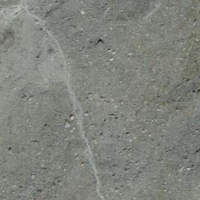
EUNIS habitat code: 48
Species observed at this site:
Geum reptans